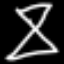
Label: hourglass